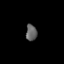
Tissue: prostate
Cell type: T cells
Senescence score: 0.3607
Nuclear area (px): 174
Mean DAPI intensity: 99.69